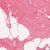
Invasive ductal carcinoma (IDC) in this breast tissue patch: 0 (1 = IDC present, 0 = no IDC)